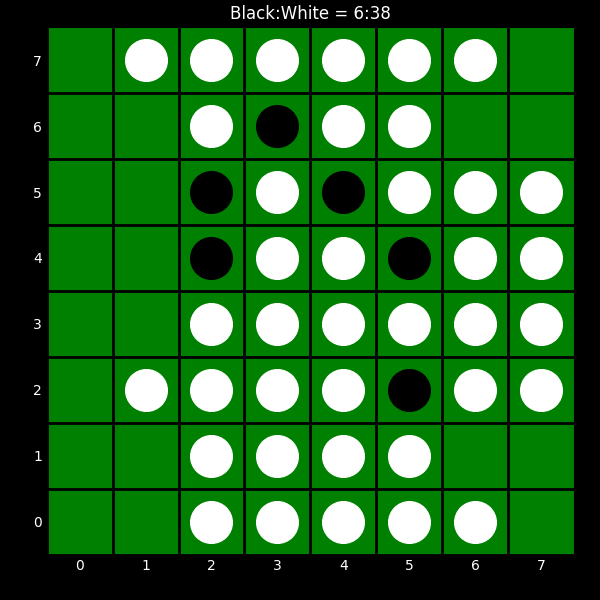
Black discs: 6
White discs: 38